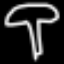
Label: mushroom